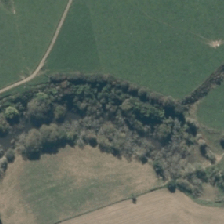
Land cover: lake_pond